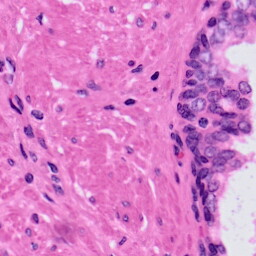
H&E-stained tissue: Prostate